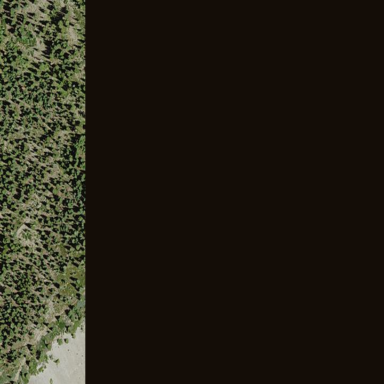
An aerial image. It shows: Evergreen needle-leaved forest.